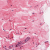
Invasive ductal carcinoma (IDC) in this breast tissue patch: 0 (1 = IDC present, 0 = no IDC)